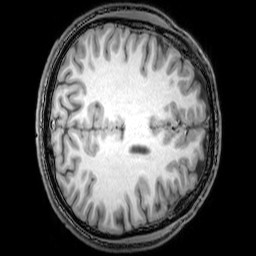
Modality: T1w
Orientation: axial
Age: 21
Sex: male
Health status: healthy
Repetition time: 0.081 s
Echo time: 0.037 s